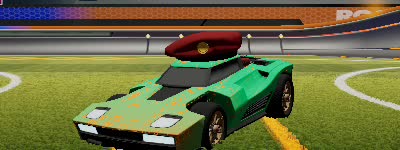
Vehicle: breakout